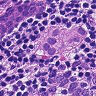
Metastatic tissue present: yes